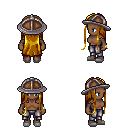
a pixel art fantasy rpg character, female body template, human, dark skin, leather shoulder armor, metal pants, blonde extra-long hairstyle, chain helm, bracelets, white slippers, four views (front, back, left, right), 2x2 character sprite sheet, small pixel art, hard edges, no anti-aliasing